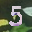
Label: 5